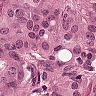
Metastatic tissue present: yes